Question: I am experiencing an issue with rotating an Image with the Graphics2D rotate method.
Here's an image of the issue I'm having:

As I move the ball, the image gets completely distorted as it rotates.
Here's my rotate method:
'''
public static void rotate(BufferedImage img, Rectangle rect, int degrees) {
Graphics2D g = (Graphics2D) img.createGraphics();
g.rotate(degrees, rect.x + rect.width/2, rect.y + rect.height/2);
g.drawImage(img, rect.x, rect.y, rect.width, rect.height, null);
g.dispose();
}
'''
Is there anything I can do to avoid the quality loss?
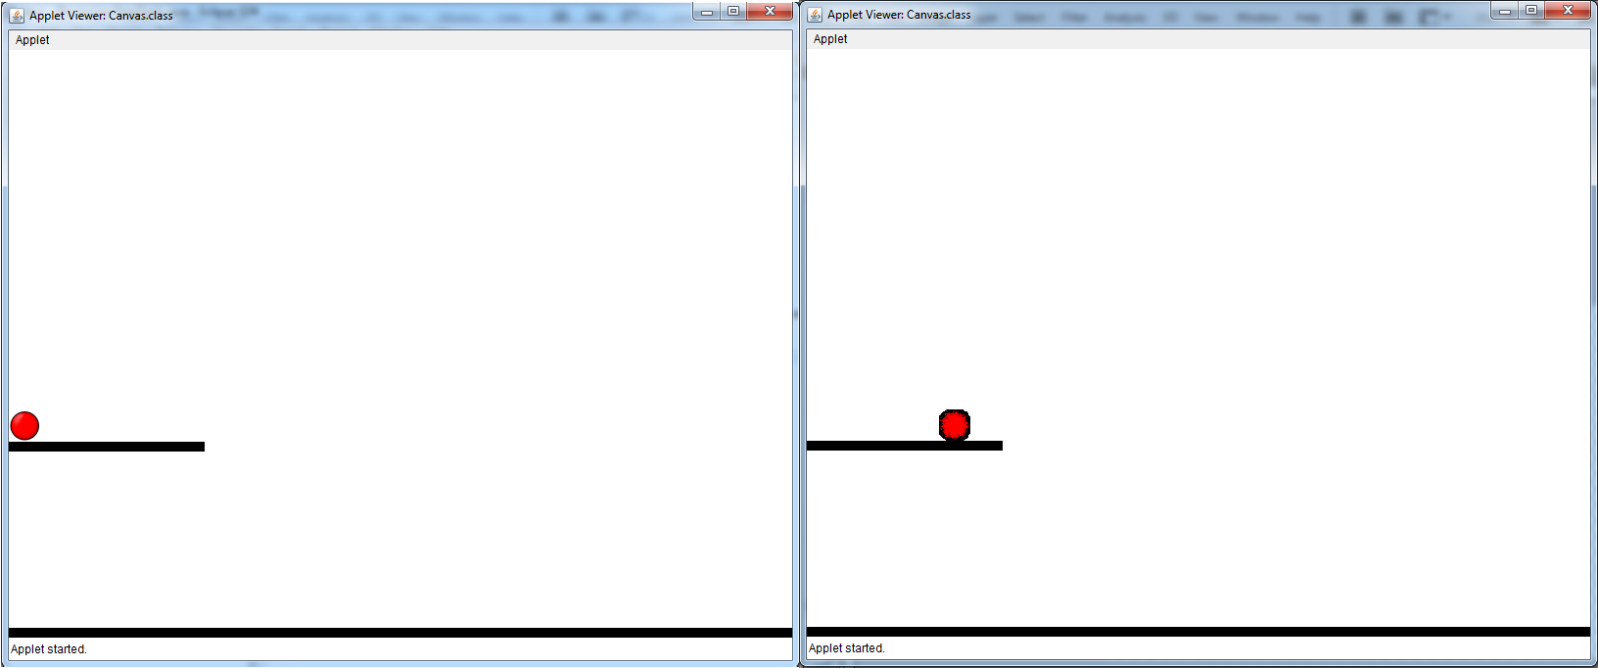
Answer: So currently as the ball moves, you rotate the image a few degrees and overwrite the original image with the new one? Each time the image is rotated, a tiny bit of distortion is added; over many rotations, the distortion is compounded.
Instead, just keep the original image in memory and also store the number of degrees it should appear to be rotated on screen. Then each time you render it, rotate the original image by the current number of degrees.